Field crop: maize
Growth stage: 2
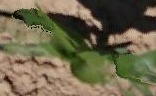
Species: maize